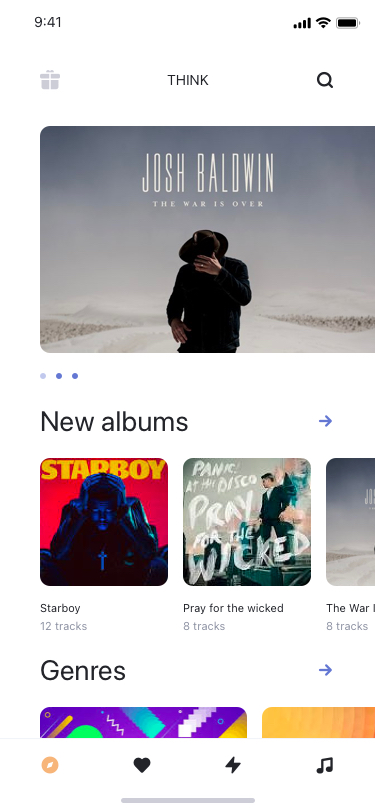
Text in this UI design:
Hip-Hop
ROCK
Genres
The War Is Over
8 tracks
Pray for the wicked
8 tracks
Starboy
12 tracks
New albums